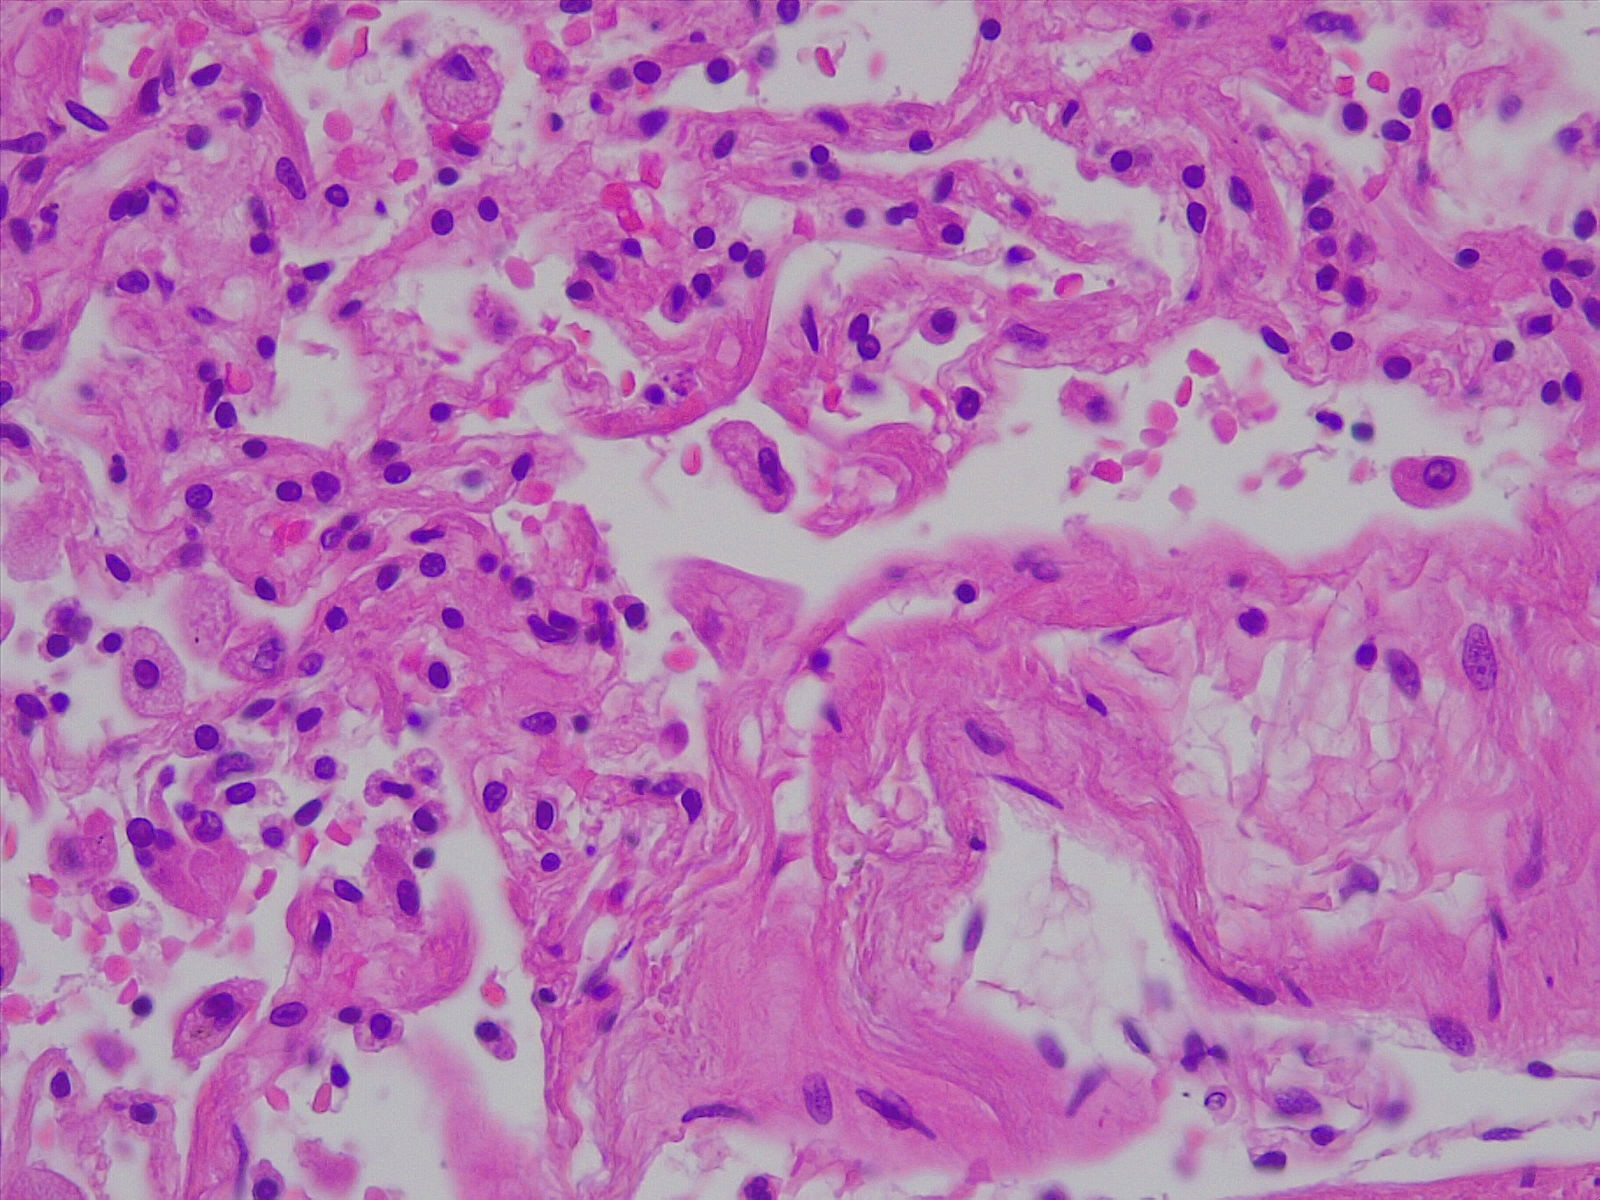
Label: normal lung tissue